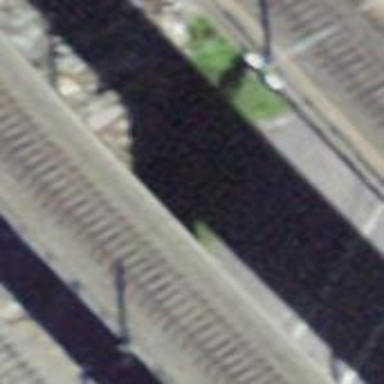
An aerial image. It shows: Retaining wall.